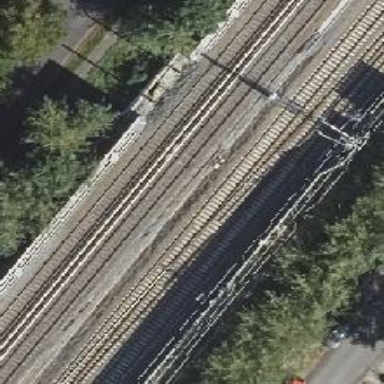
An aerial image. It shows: Railway track with contact lines for electrification.